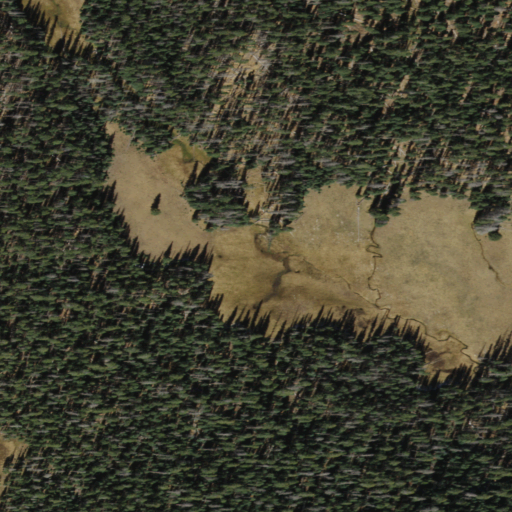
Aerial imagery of plain(s) in Arizona named Bonito Cienega containing evergreen forest, grassland, and herbaceous wetlands